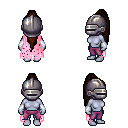
a pixel art fantasy rpg character, female body template, dark elf, purple skin, pink tattered cape, magenta pants, brown extra-long topknot hairstyle, metal helm, white cloth bracers, four views (front, back, left, right), 2x2 character sprite sheet, small pixel art, hard edges, no anti-aliasing